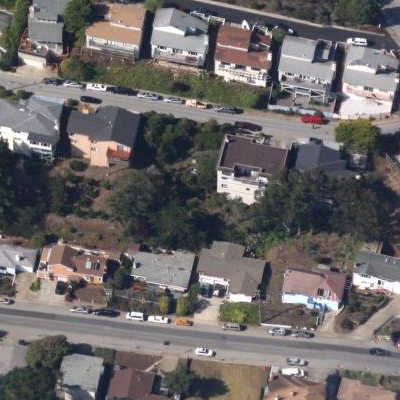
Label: Resident